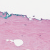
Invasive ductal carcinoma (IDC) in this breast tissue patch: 0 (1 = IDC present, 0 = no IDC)